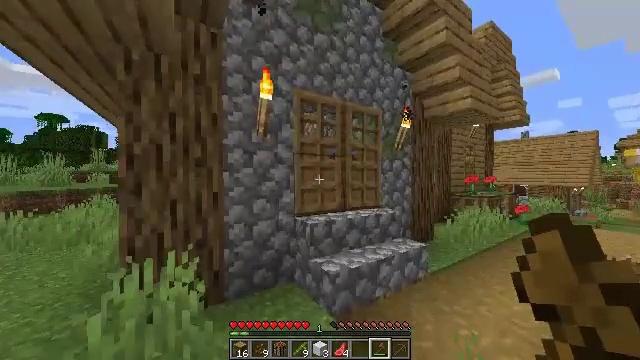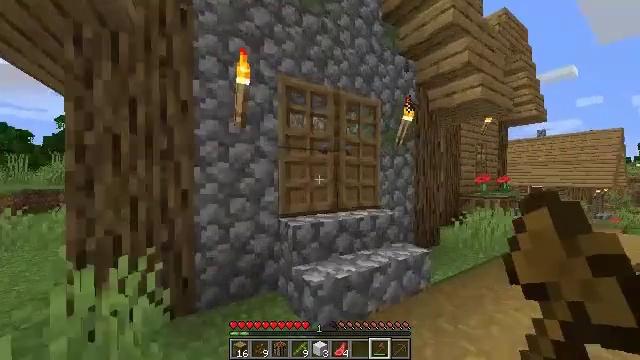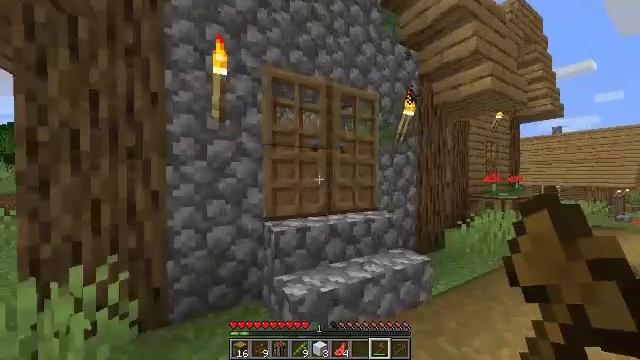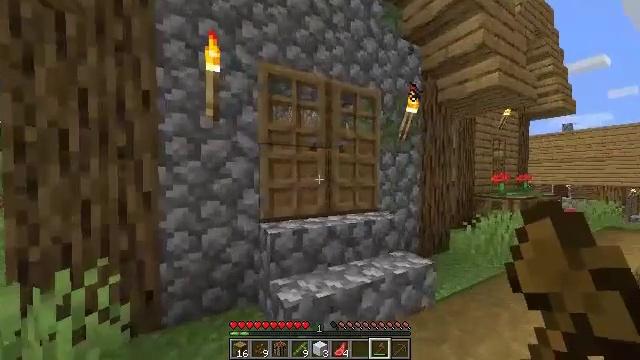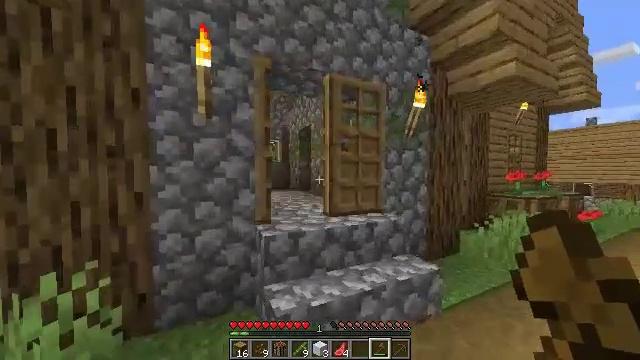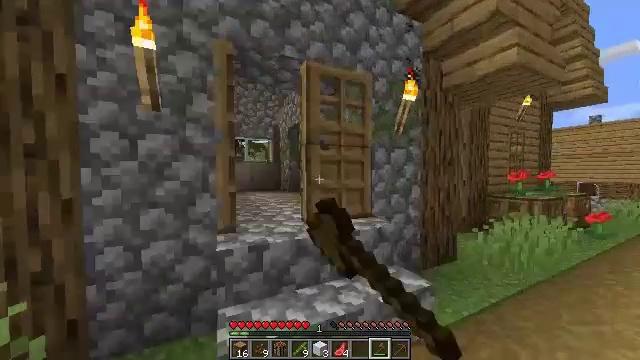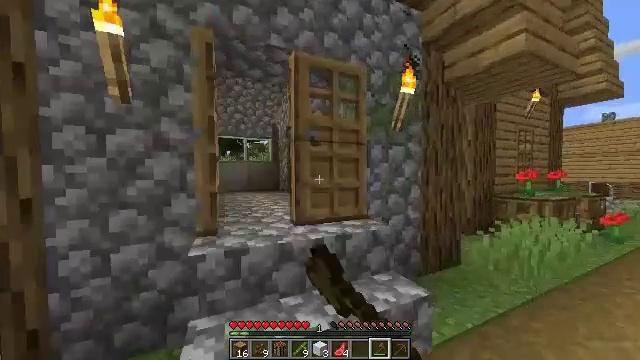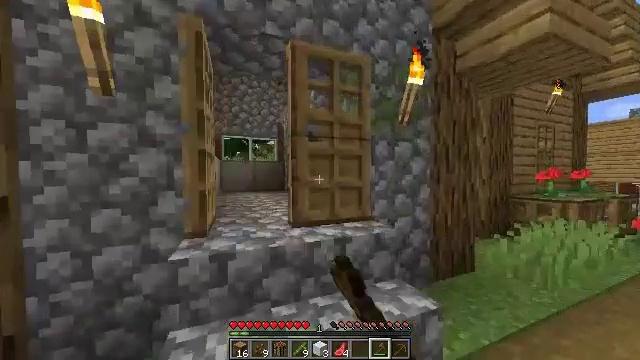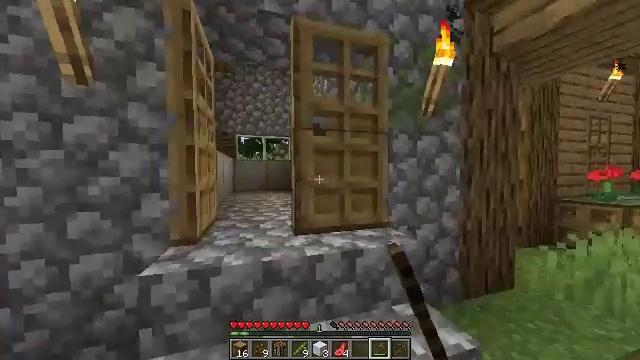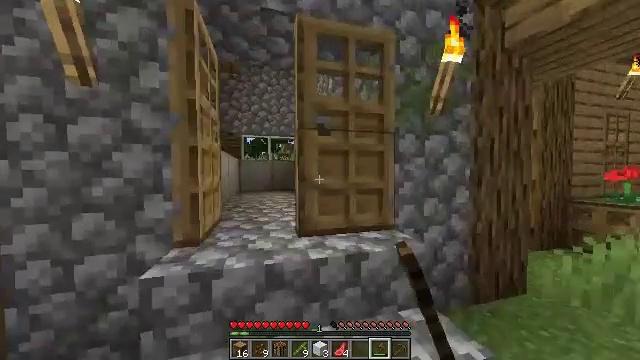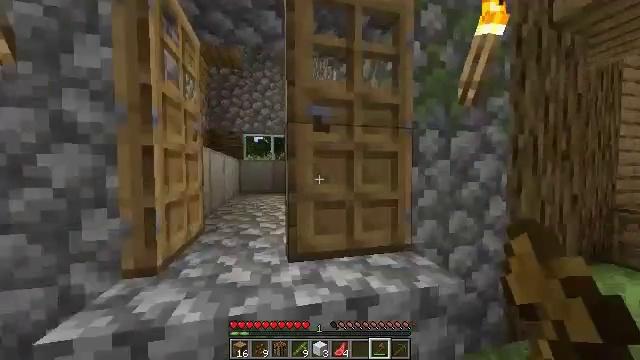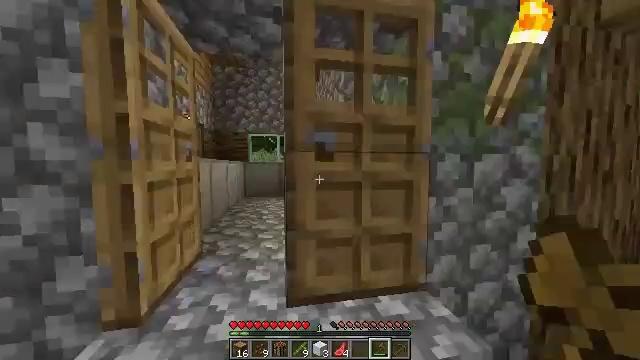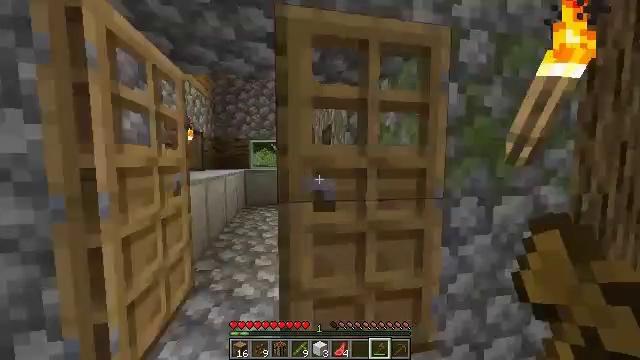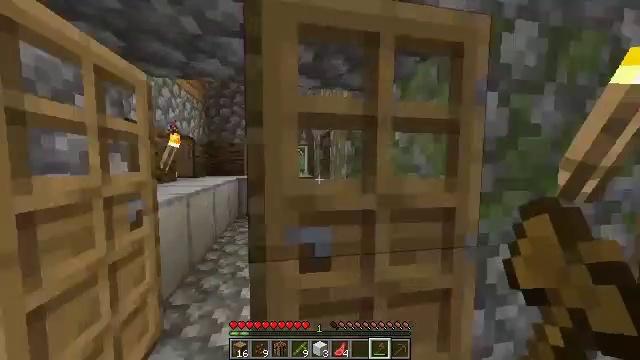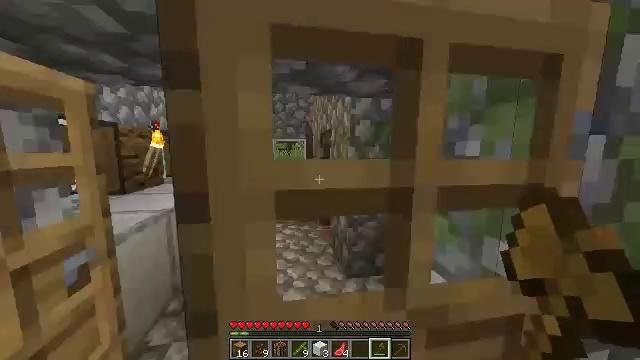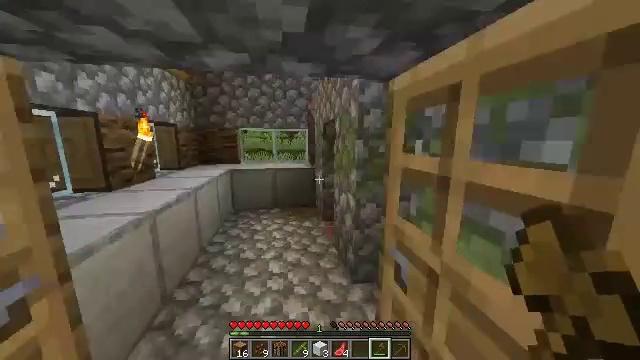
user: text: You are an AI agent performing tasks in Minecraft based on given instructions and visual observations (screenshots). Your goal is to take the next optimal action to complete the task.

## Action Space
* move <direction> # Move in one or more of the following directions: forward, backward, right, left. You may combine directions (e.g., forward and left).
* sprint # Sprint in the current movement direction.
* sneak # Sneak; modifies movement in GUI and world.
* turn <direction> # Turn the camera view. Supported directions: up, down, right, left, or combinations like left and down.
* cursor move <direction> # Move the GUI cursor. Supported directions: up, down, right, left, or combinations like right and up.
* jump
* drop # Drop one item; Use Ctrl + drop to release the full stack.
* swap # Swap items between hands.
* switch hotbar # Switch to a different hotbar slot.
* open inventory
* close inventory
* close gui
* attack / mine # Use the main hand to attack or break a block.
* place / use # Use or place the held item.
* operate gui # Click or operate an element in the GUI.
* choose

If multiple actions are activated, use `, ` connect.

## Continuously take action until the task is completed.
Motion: motion action
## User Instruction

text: Left click on the blast furnace to break it.
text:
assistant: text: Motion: move forward and move right, turn left
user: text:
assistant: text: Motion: move forward and move right, turn left
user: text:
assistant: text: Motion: move forward and move right, turn left
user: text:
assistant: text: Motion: move forward and move right, turn left, use / place
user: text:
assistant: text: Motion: move forward and move right, use / place
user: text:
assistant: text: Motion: move forward and move right, turn left, use / place
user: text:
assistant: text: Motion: move forward, turn left
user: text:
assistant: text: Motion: move forward, turn left
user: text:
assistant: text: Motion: move forward, turn left
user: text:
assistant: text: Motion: move forward, turn left
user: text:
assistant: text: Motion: move forward, turn left and down
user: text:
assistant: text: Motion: move forward
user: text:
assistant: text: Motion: move forward
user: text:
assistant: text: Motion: move forward, turn down
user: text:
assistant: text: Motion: move forward, turn down, use / place
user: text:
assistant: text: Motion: move forward, use / place
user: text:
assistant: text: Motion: no_op
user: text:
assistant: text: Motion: no_op
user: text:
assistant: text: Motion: no_op
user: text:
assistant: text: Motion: move forward
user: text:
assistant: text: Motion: move forward and move left, turn right and down
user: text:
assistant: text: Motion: move forward and move left, turn right and down
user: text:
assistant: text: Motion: move forward and move left, turn right
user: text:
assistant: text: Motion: move forward and move left, turn right and down
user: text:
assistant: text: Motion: move forward and move left, turn right
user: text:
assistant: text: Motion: move left, turn right
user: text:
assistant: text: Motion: move left, turn right
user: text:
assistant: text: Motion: move left
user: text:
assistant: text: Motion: move left
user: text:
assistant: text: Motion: move left